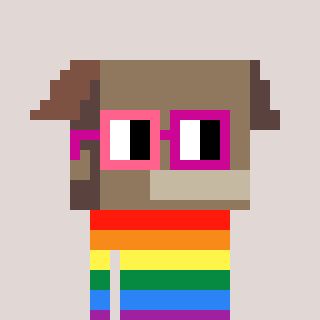
a pixel art character with square pink and red glasses, a box-shaped head and a teal-colored body on a warm background